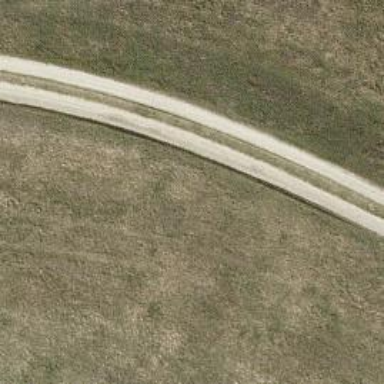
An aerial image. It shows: Unpaved service road.